Question: What I have is a C#, .NET 4.5 'ComVisible(true)' library that is being consumed by an Excel 2010 VBA client.
I have two questions:
1 -
In VBA when I add a reference to my tlb from "Tools -> References" I get the "Available References" dialog which displays my library reference name as the same name of my .tlb file but without the extension. If my .tlb file has a space, then it will be replaced with an underscore in the dialog.
The following thread discusses a similar issue, but from a VBA project point of view:
<URL>
>

2 -
With regards to the namespace of my library, how can I choose a namespace that is independent from my reference name and my .tlb name? e.g:
'''
Dim oMyTest As New MyCustomNameSpace.MyTest
'''
I have tried the following in C#, but it didn't work, it was always picking up the .tlb filename as the namespace:
'''
[ProgId("MyCustomNameSpace.MyTest")]
public class MyTest: IMyTest
'''
>
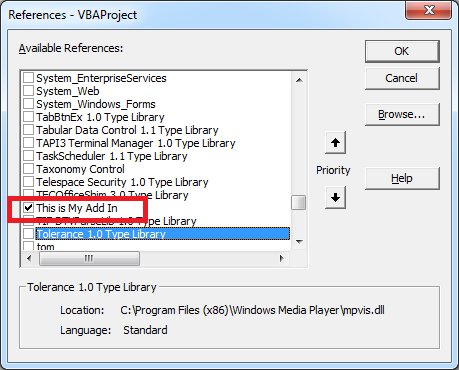
Answer: The conversion from assembly to type library is described in detail in this <URL>. The "Exported Assembly Conversion" article has the relevant details that you are asking about. Quoting them:
> Assembly names often contain periods, which are not permitted in type library names. The export process converts periods in the name field of an assembly to underscores.The export process copies the AssemblyDescriptionAttribute if applied to an assembly at design time, to the helpstring or DocString associated with a type library. Neither the HelpFile field nor the HelpContext field in the type library is set. None of the LIBFLAGS in the type library is set.
Note that the [assembly:AssemblyDescription] attribute in ASsemblyInfo.cs uses an empty string by default. You can edit it directly or use Project + Properties, Application tab, Assembly Information button.